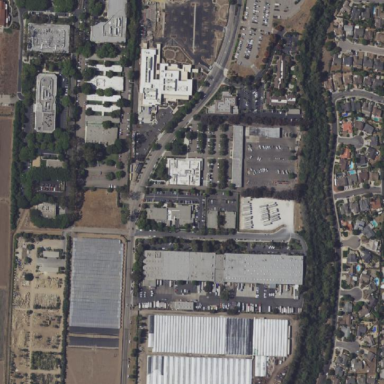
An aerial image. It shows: Commercial area.